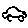
Label: car